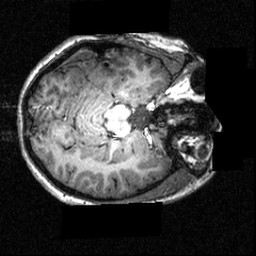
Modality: T1w
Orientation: axial
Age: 18
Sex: female
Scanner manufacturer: siemens
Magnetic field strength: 3.951 T
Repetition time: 1.5 s
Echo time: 0.00335 s